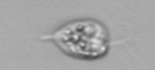
Label: Amoeba